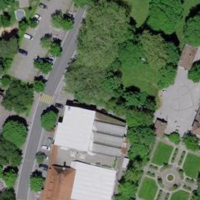
EUNIS habitat code: 54
Species observed at this site:
Lonicera acuminata